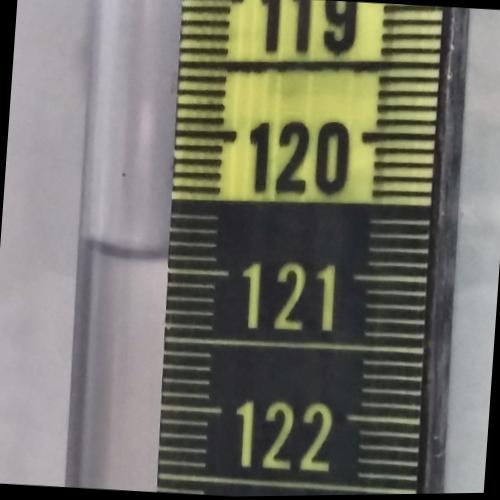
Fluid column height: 120.9 cm